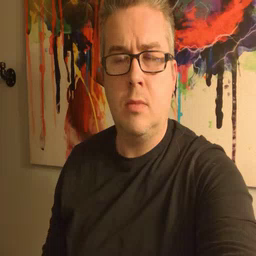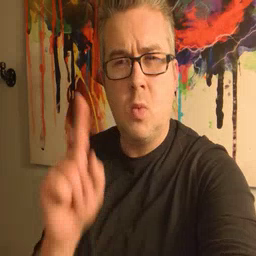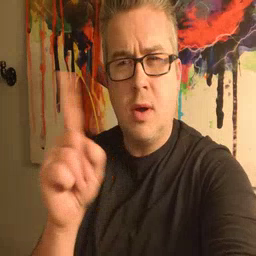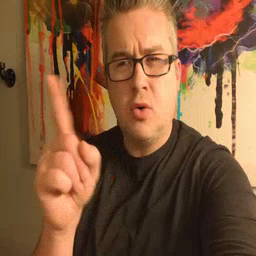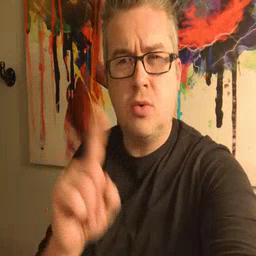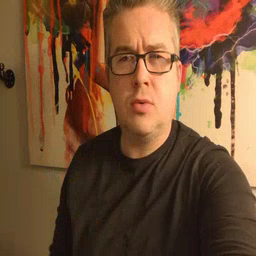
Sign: where